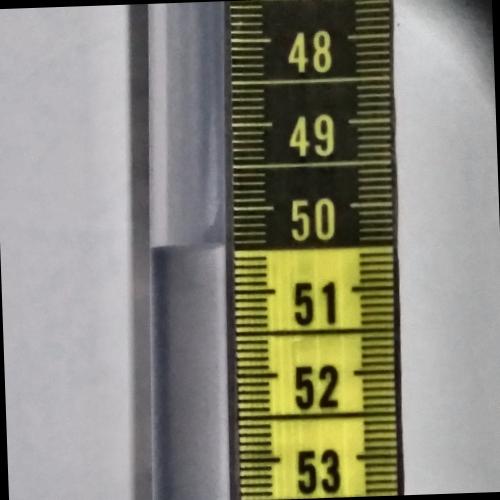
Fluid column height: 50.4 cm